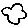
Label: cloud